Aerial crown-view tile of a tropical tree (Barro Colorado Island, Panama), acquired 20240813:
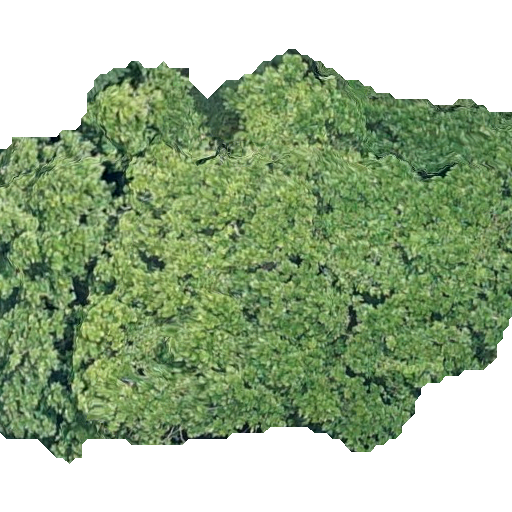
Species: Anacardium excelsum
GBIF accepted scientific name: Anacardium excelsum
Crown area: 287.596 m²